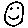
Label: smiley face